Aerial crown-view tile of a tropical tree (Barro Colorado Island, Panama), acquired 20250414:
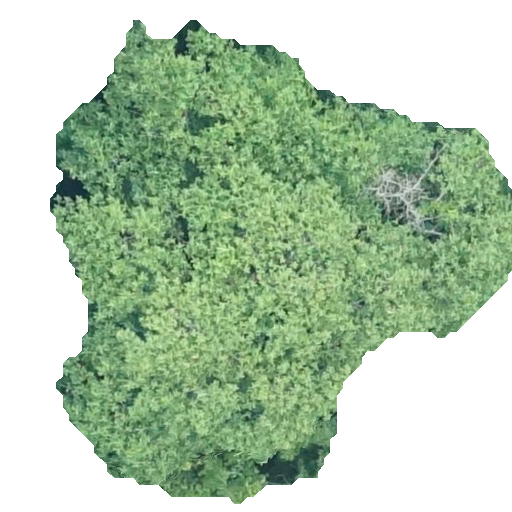
Species: Hieronyma alchorneoides
GBIF accepted scientific name: Hieronyma alchorneoides
Crown area: 221.341 m²